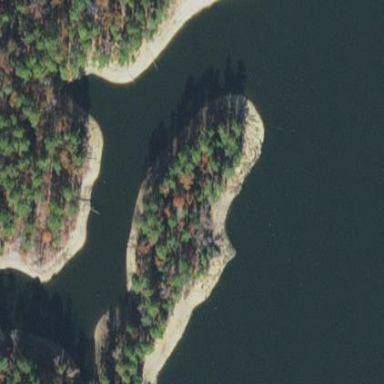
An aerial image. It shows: Islet surrounded by forest.